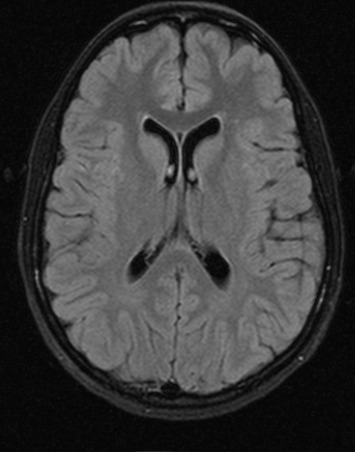
Label: notumor